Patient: sex M, age 81
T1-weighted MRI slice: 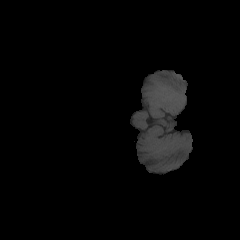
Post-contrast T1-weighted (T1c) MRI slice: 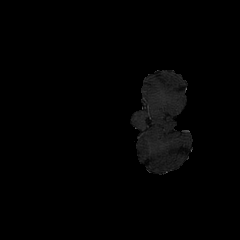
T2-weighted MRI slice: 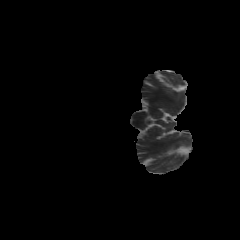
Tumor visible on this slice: no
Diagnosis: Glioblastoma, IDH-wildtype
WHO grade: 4